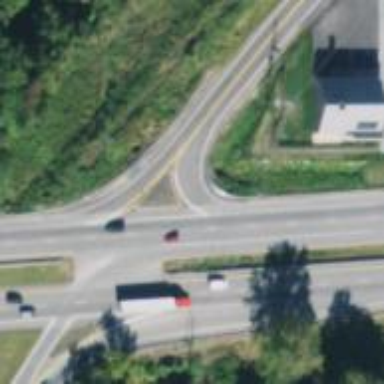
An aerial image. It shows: Asphalt trunk link road.